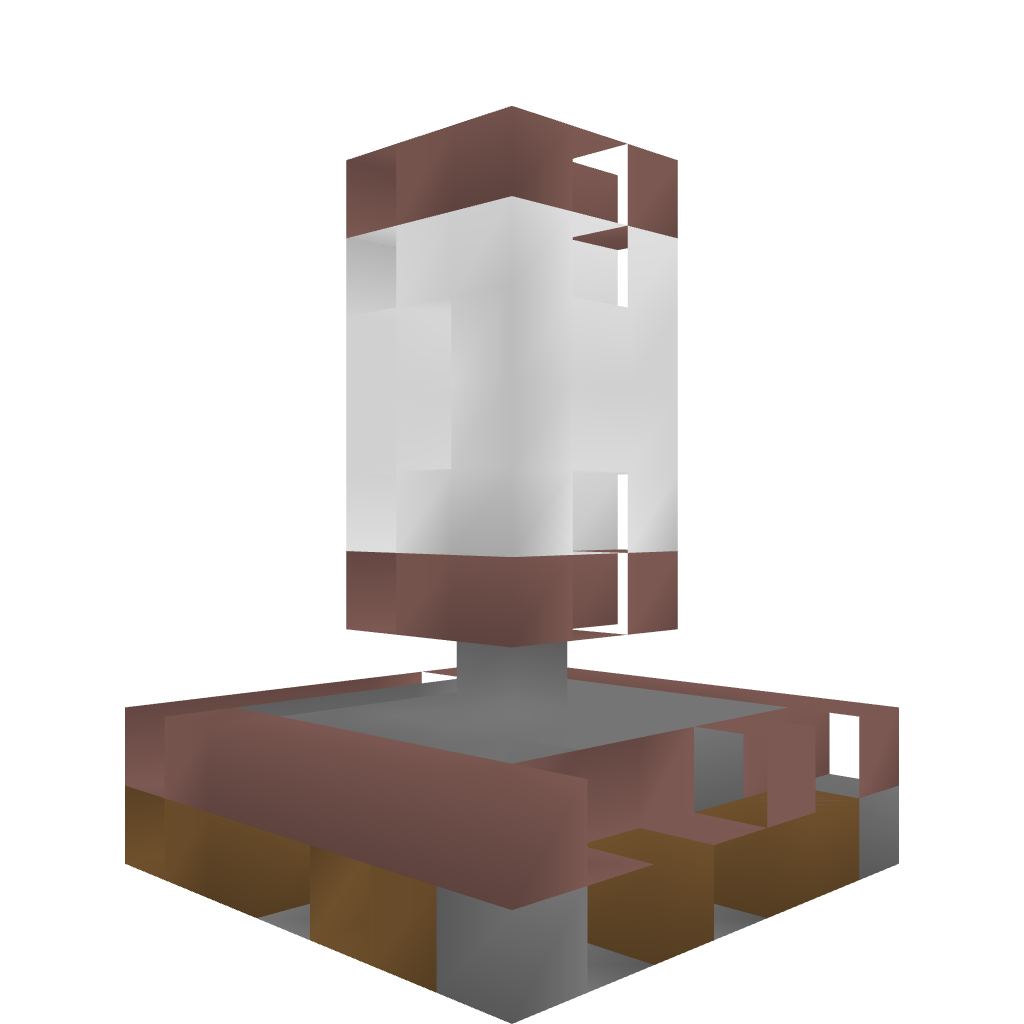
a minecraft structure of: Goblet of Fire bad low quality